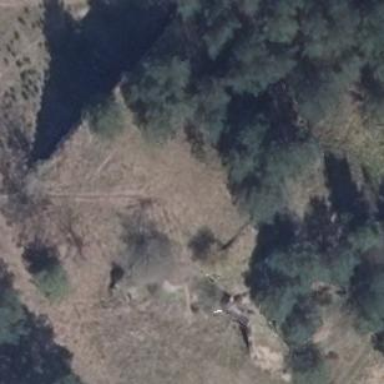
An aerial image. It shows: Bunker building.